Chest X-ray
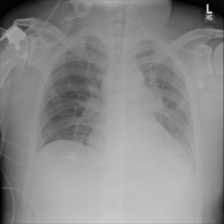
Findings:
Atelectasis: negative
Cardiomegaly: positive
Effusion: negative
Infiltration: positive
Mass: negative
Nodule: negative
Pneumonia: negative
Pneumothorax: negative
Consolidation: negative
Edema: negative
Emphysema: negative
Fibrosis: negative
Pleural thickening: negative
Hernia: negative